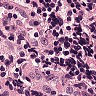
Metastatic tissue present: no